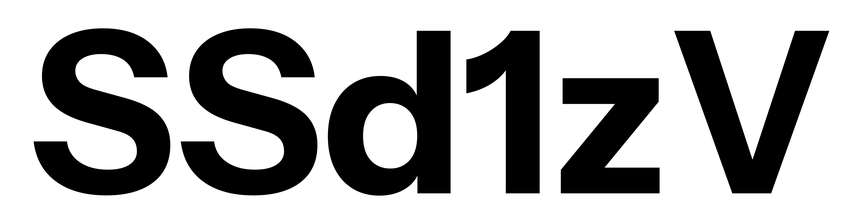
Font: InstrumentSans_Bold